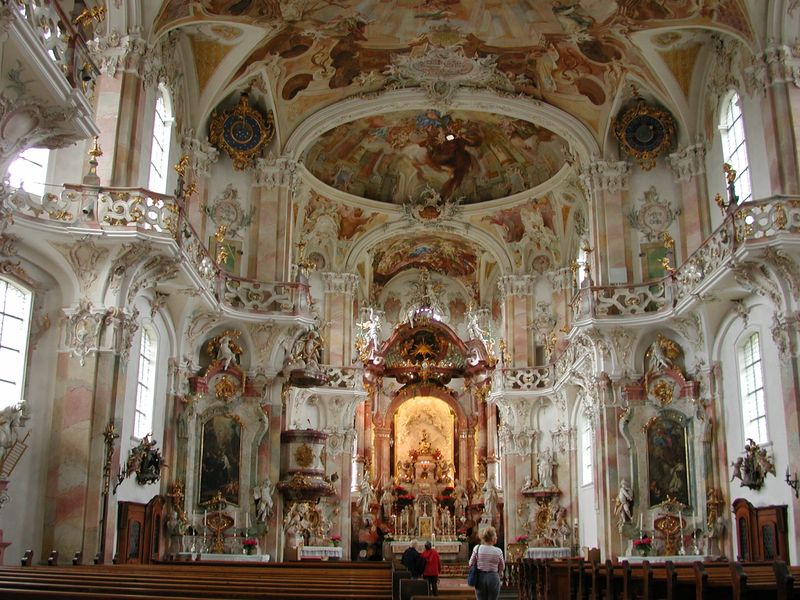
Titel: Birnau am Bodensee, Basilika Unserer Lieben Frau, Blick zum Hochaltar
Künstler: Peter Thumb
Standort: Birnau am Bodensee, Wallfahrtskirche (EU - D - BW)
Schlagwörter: weiß, fenster, licht, säulen, innenraum, kirche, gold, personen, kuppel, gestühl, wandmalerei, galerie, foto, fotografie, altar, mittelgang, kanzel, fresken, deckenmalerei, holzbänke, seitenaltar, birnau